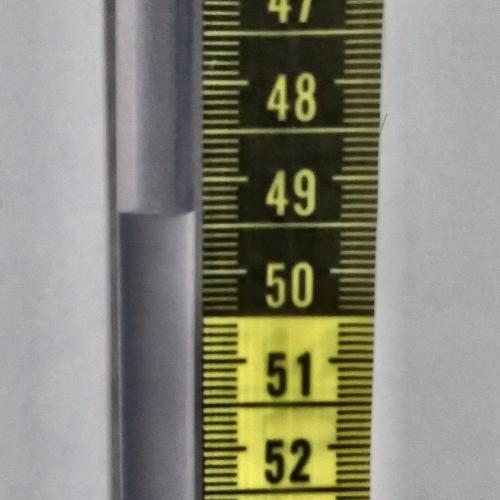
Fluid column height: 49.4 cm